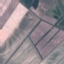
Land use / land cover class: AnnualCrop